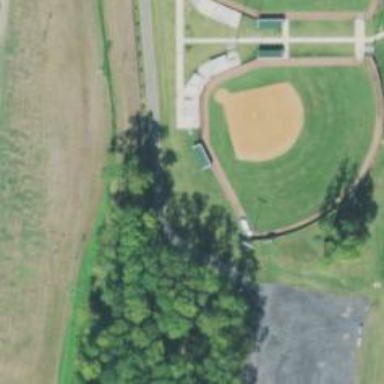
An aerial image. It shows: Softball pitch for leisure land activities.